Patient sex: M
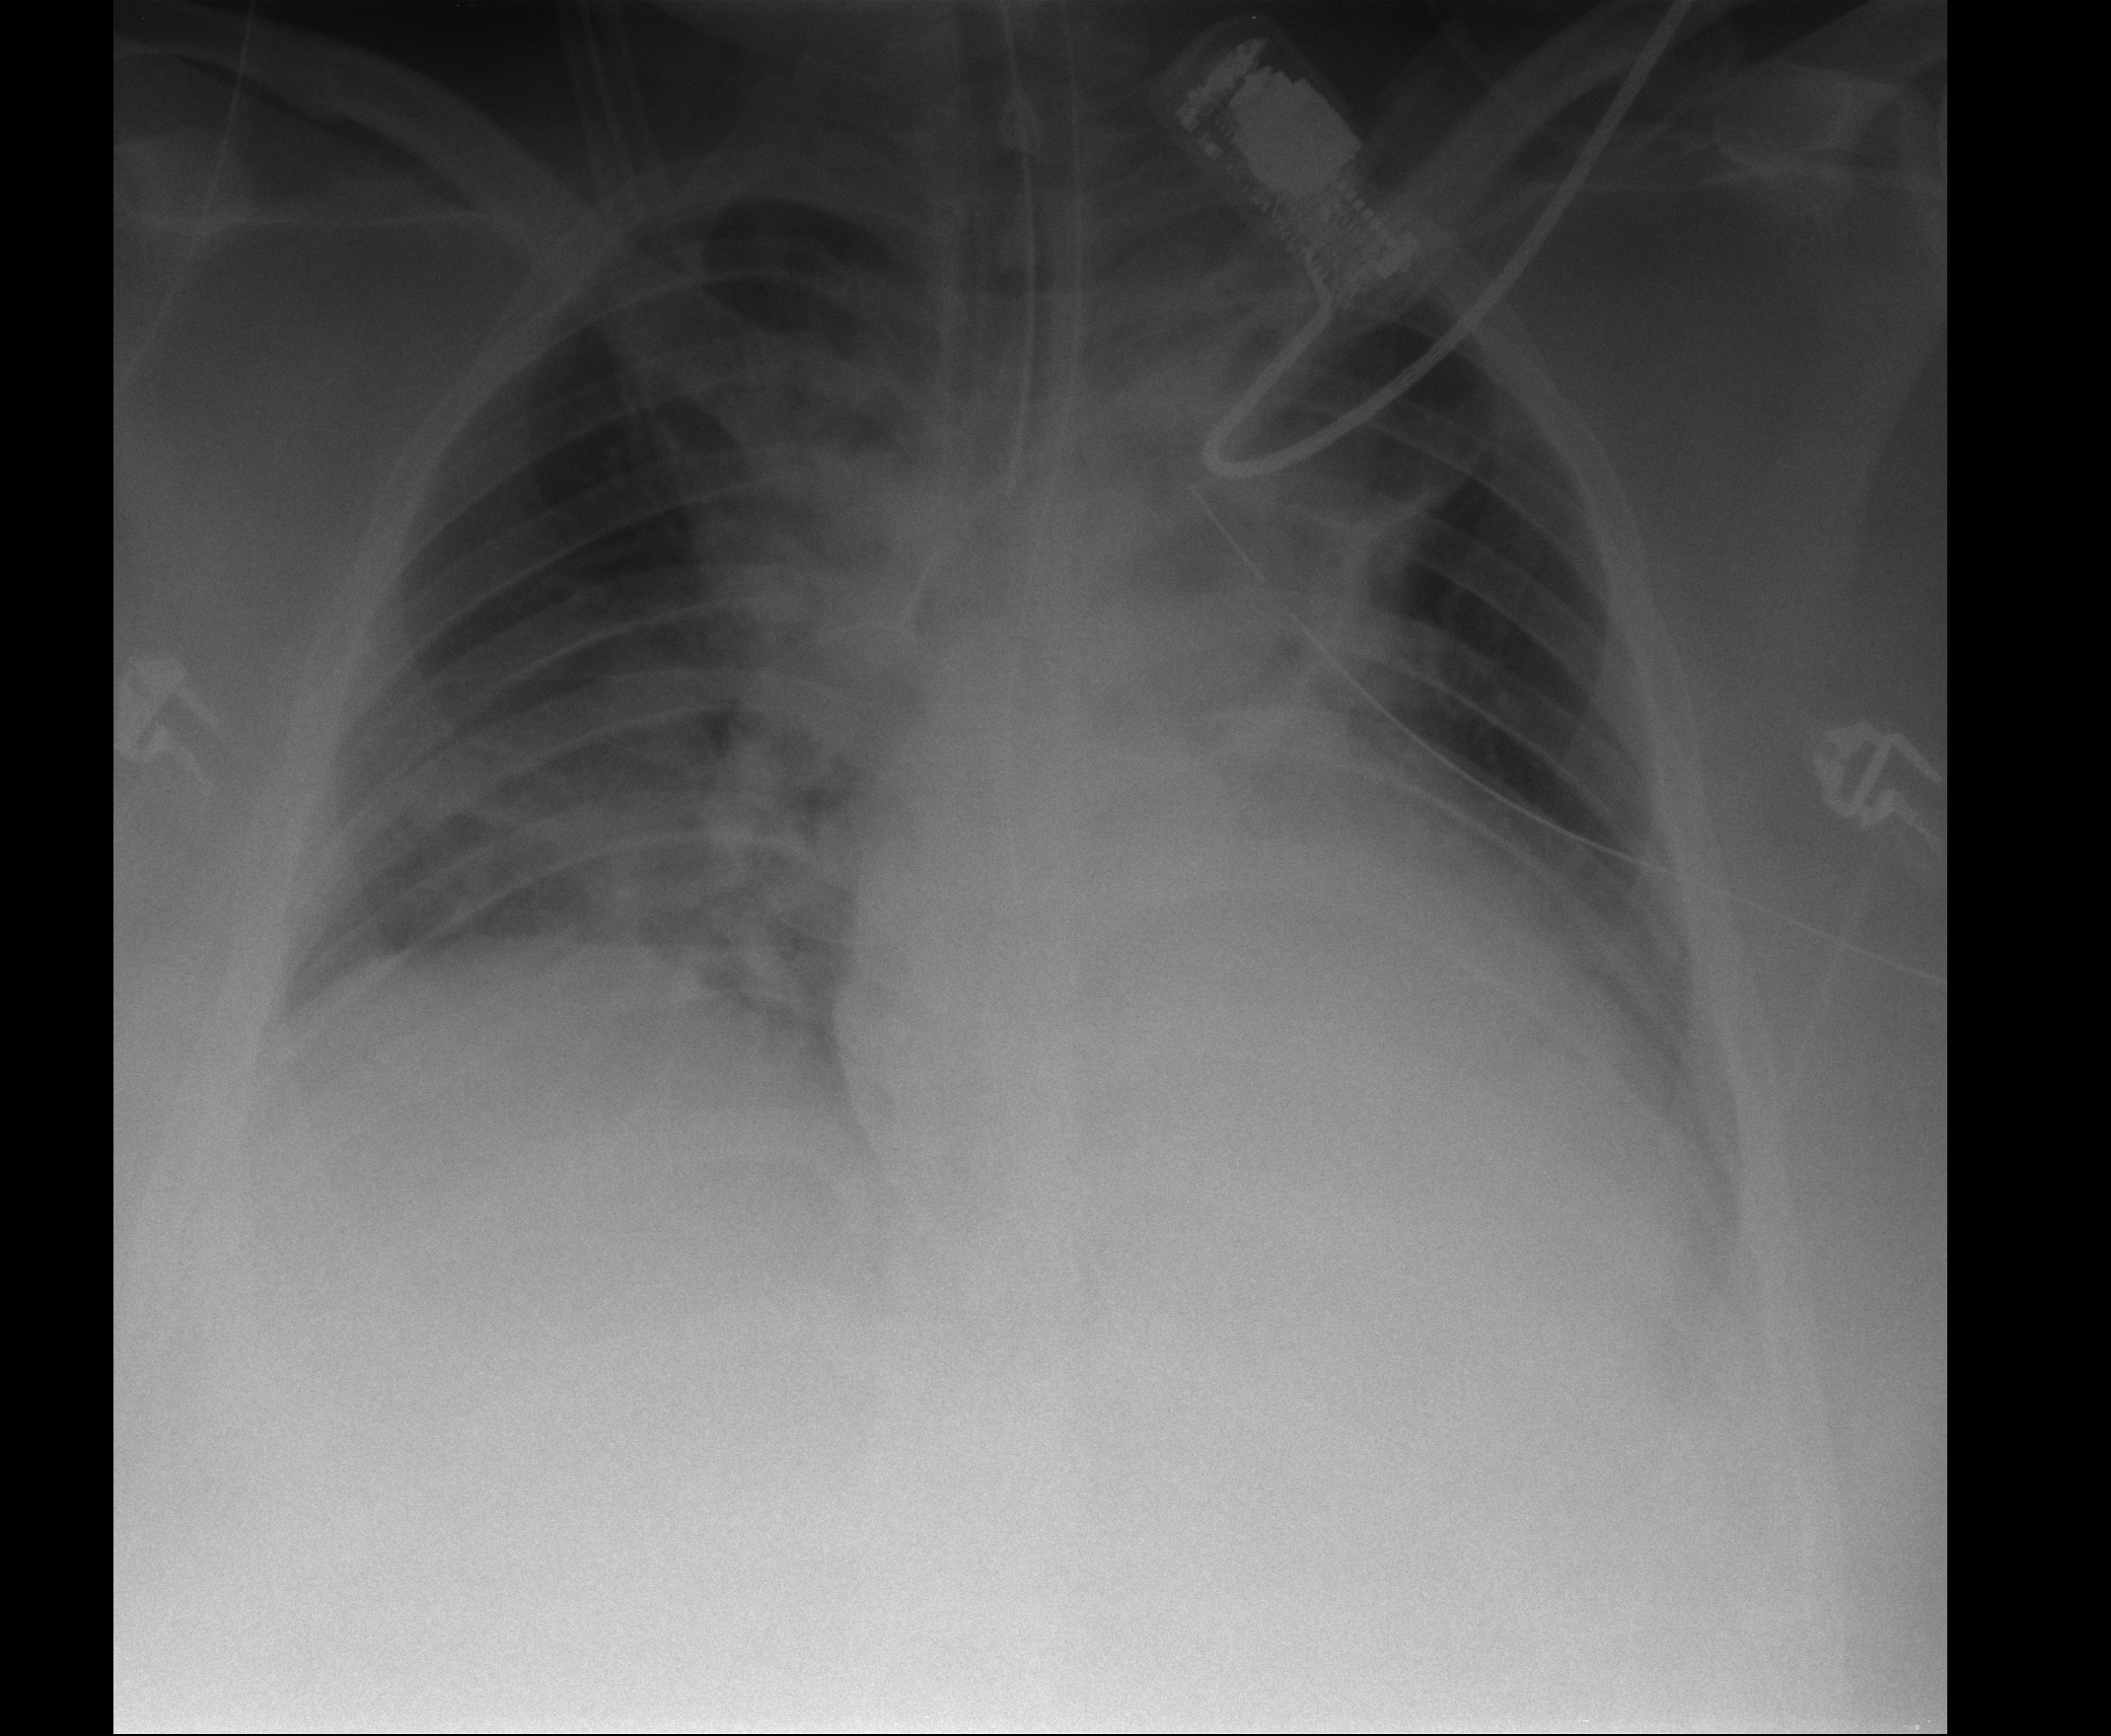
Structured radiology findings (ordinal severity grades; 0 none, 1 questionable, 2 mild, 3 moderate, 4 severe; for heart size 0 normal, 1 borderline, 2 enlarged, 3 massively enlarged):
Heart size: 1
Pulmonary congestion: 1
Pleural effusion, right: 0
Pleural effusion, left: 1
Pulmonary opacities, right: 2
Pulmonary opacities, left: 0
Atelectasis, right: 2
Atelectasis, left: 2